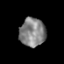
Tissue: prostate
Cell type: T cells
Senescence score: 0.3497
Nuclear area (px): 721
Mean DAPI intensity: 132.022